Question: For an excercise I need to build something like :
For a course I need to create a review that is made up out of certain reviewlines and feedbackscores.
This review object (unique instance) needs to be filled in by a list of customers.
Depending on the course the review is for, the review will change (e.g.for one course the number of reviewlines and feedbackscores will change). Each customer can be enrolled in more then one course and each review is specific for him.

Now how do I need to see the relationsship between "review" object (unique instance) and "customer" if I want to use JPA to save this all to the db?
- -
Maybe I see it to complex but what is the best way to build this?
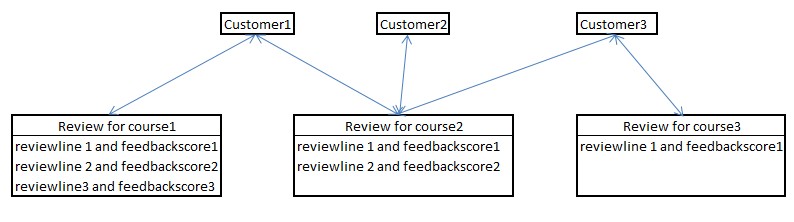
Answer: Try the following:

I think it's covered all your design points.
I am trying to read between the lines of your comments, and I think you want to implement a system where you capture a number of 'rules' for the 'Review' (I'm guessing, but examples may be that reviews can be up to lines, there must be at least 'CustomerReviews' before the 'Review' gains a degree of quality). If this is indeed the case, I have created a 'ReviewTemplate' class:
- 'ReviewTemplate''Review'- 'ReviewTemplate''Course''ReviewTemplate'- 'Course''Review''ReviewTemplate''Review'- 'Review''ReviewTemplate'
Why copy the values? Well, I bet that at some point, users want to edit the 'ReviewTemplate' table. If so, what happens to the 'Review' objects using the edited 'ReviewTemplates'? Does the modified value on 'ReviewTemplate' somehow invalidate past 'Reviews' and break your business logic? No, to 'Review' and so past 'Reviews' will not change.
> How do you see the duplicating? I can create an entity ReviewTemplate with the specified attributes. In this entity there will be a relationship with reviewlines and feedbackscores.
I see each 'ReviewTemplate' as holding prototypical values for a particular 'type' of 'Review', which just might include a default reviewLine (but that might not make sense) and a default feedbackScore. When you create the 'Review', you would do the following:
1. Instantiate the Review and populate with values from ReviewTemplate
2. Instantiate as many CustomerReview objects as you need, linking them to the relevant Customer objects (I infer this step from your previous comments. It might also make sense to omit this step until a Customer voluntarily elects to review a Course) (If appropriate) Populate the CustomerReview attribute feedbackScore with the default value from ReviewTemplate Instantiate CustomerReviewLine records as appropriate
If you follow this approach, you do not need to add a relationship between 'ReviewTemplate' and 'CustomerReviewLines'.
> When I e.g. state that customers 1 to 4 need to fill in the review 4 specific "objects" need to be created that will hold the information and also 4 sets of the needed reviewlines and feedbackscores need to be created so they all can hold the information.
Absolutely.
> I just don't know how to implement this is a JPA structure so the information is hold in the db ... ?
JPA allows you to attack the problem in many ways, but the best practice is to manually create both the DB schema and the Java classes (eg see <URL>. Therefore, for each entity in the diagram, you need to:
1. Write SQL DDL statements to create the table, columns, primary key and foreign keys, and
2. Write a Java class denoted with the @entity annotation. Within the class, you will also need to annotate the id (primary key) with @id and the relationships with @OneToMany or @ManyToOne (theirs additional parameters in the annotation to set as well).
Now, on the JPA side, you can do things like:
'''
ReviewTemplate template = course.getReviewTemplate(); //assuming the variable course
Review review = new Review();
review.setCourse(course);
review.setRuleOne(template.getRuleOne());
// Copy other properties here
EntityManager em = // get the entity manager here
em.persist(review);
// Assume a set or list of customers
for (Customer customer : customers) {
CustomerReview cr = new CustomerReview();
cr.setReview(review);
cr.setCustomer(customer);
cr.setFeedbackScore(template.getDefaultFeedbackScore());
// set other CustomerReview properties here
em.persist(cr);
// You can create CustomerReviewLine here as well
'''
If written inside a standard EJB Session Bean, this will all be nicely transacted, and you will have all your new records committed into the DB.
(I'm assuming that the second comment completely supersedes the first)
> So when I create a reviewtemplate and I link it to a bunch of customers I write the template to the db and create a bunch of reviews based on the template but linked to the specific customer and with his own unique reviewlines and feedbackscores. Like I see it now the reviewline (more a question or discription) is the same for each review (of a template), it is only the score that changes between the customers
I finally think I understand 'ReviewLine'. I had thought it a place where the 'Customer' enters lines of text the comprise the 'CustomerReview'. I now believe that 'ReviewLine' is a specific question that the 'Customer' is asked, and which the 'Customer' provides a feedbackScore.
With this understanding, here is an updated ER/Class diagram.

Note that there are some significant changes - there are several more tables:
1. ReviewLineTemplate provides a place for template questions to be stored on a ReviewTemplate
2. When a Review is instantiated/inserted (which is a copy of a specific ReviewTemplate), the ReviewLineTemplates are copied as ReviewLines. The copy operation allows two important features: On creation, a Review and its ReviewLines can be customized without affecting the ReviewTemplate or ReviewLineTemplate Over time, the ReviewTemplate and ReviewLineTemplate can be updated, edited and continually improved, without changing the questions that the Customer has already answered. If CustomerFeedbackScore were linked to ReviewLineTemplate directly, then editing the ReviewLineTemplate would change the question that the Customer has answered, silently invalidating the feedbackScore.
3. FeedbackScore has been moved to a join-table between ReviewLine and CustomerReview.
Note that this model is fully denormalised which makes it more 'correct' but harder to build a GUI for. A common 'optimization' might be to introduce:
- 'ReviewTemplate''Review''reviewLine1''reviewLine10'- 'CustomerReview''feedbackScore1''feedbackScore10'- 'ReviewTemplateLine''ReviewLine''CustomerReviewLine'
Doing so , and may introduce a set of other problems. YMMV